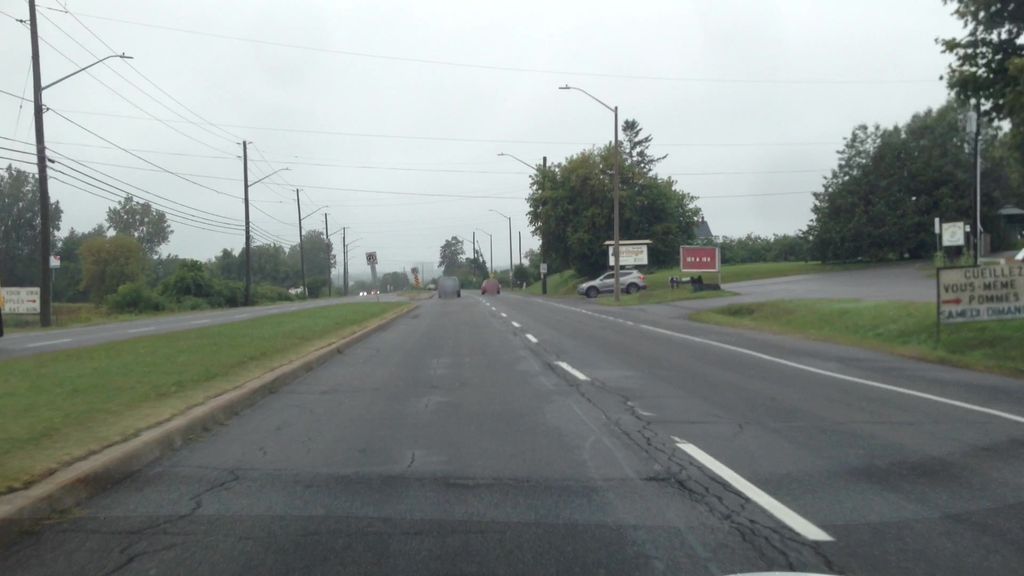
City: ottawa-gatineau